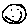
Label: smiley face